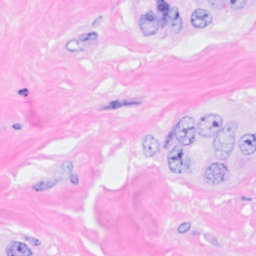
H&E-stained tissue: Breast